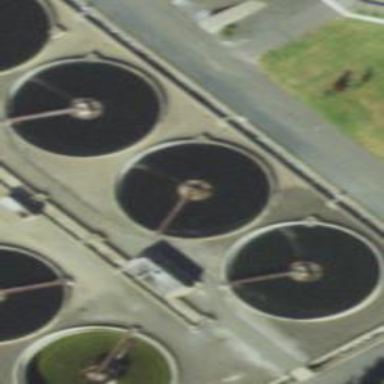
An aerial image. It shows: Body of wastewater.